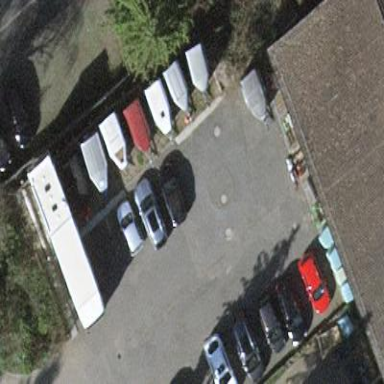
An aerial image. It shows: Parking area is available.